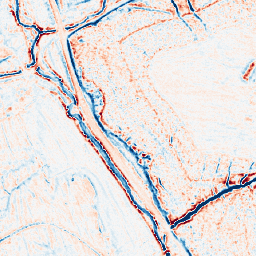
Category: edge_preserving
Decomposition family: bilateral
Decomposition parameters: d: 9
sigma_color: 25
sigma_space: 150
Upsampling method: nearest
Upsampling parameters: scale: 2
Upsampling scale: 2